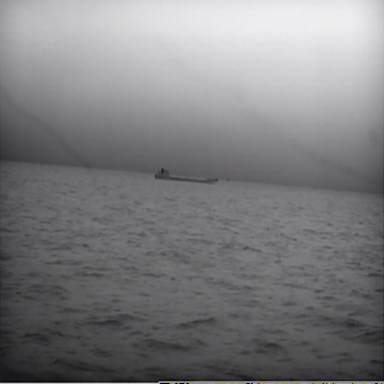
There is a liner in the infrared image.